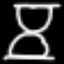
Label: hourglass